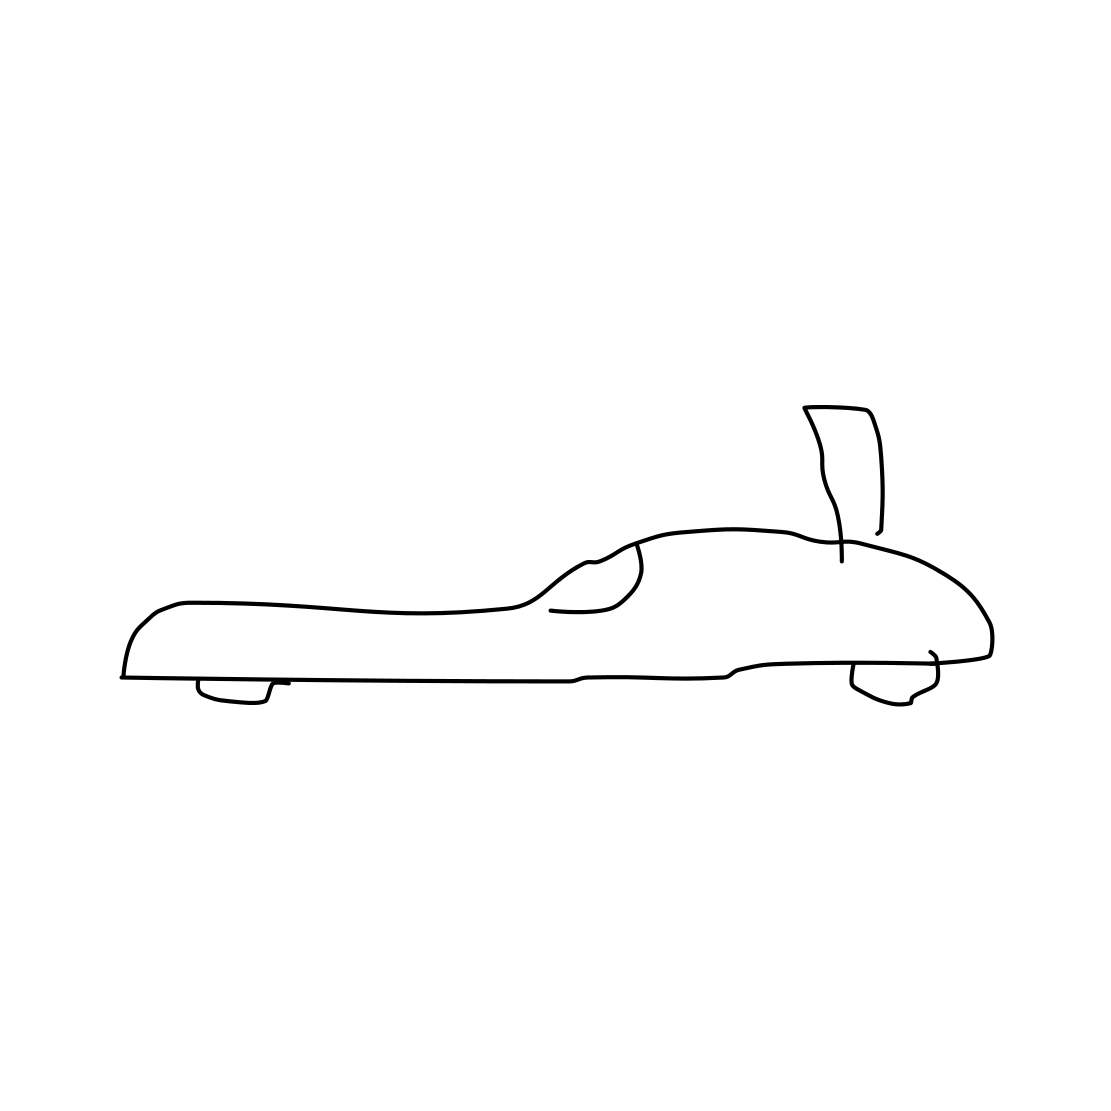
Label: race car